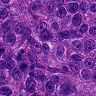
Metastatic tissue present: yes